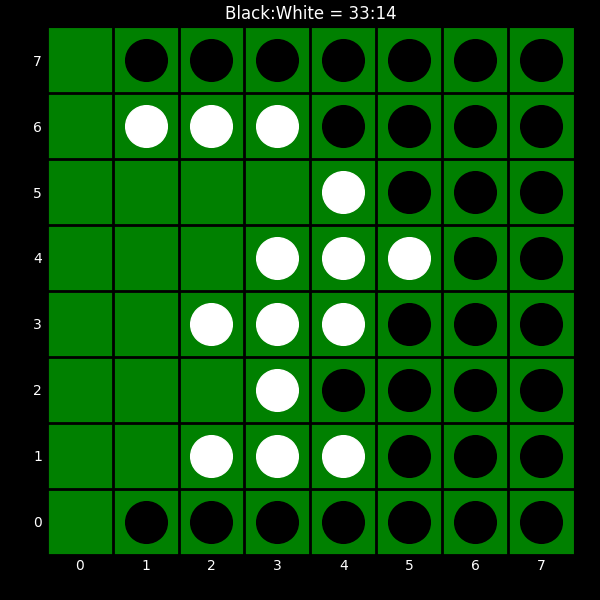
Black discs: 33
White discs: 14